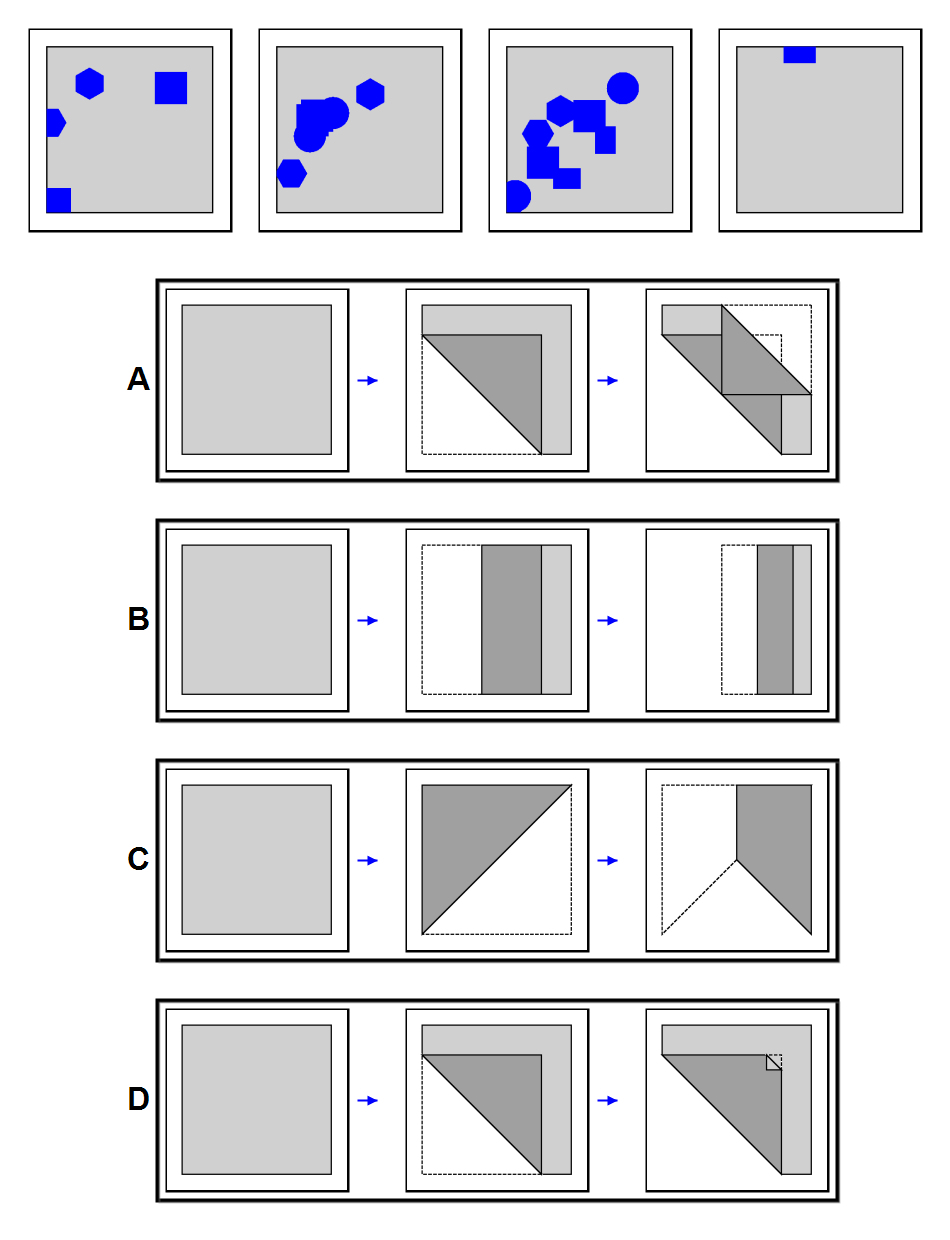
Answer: D